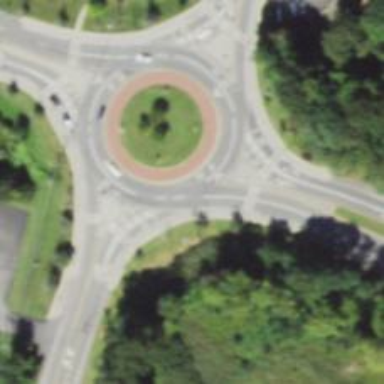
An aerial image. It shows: Roundabout junction on primary highway. The road is expressway.